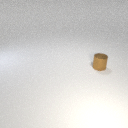
small brown metal cylinder